Interaction volume radius: 5 \u00c5
Interaction volume height: 10 \u00c5
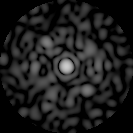
Disorder parameter: 0.8983